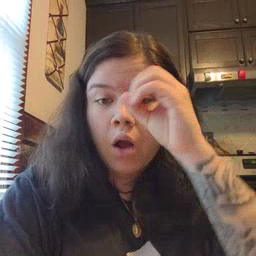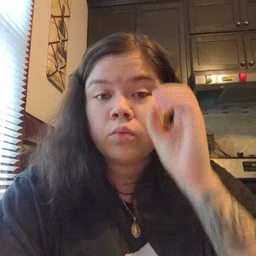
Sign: owl